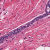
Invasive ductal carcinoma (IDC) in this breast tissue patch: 0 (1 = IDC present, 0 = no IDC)